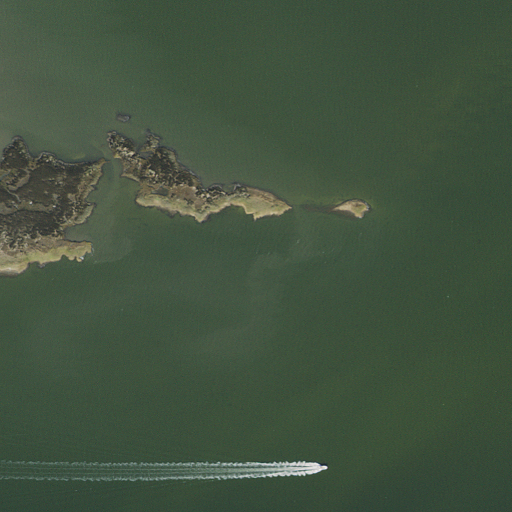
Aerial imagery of cape in Maryland named East Point containing open water and herbaceous wetlands